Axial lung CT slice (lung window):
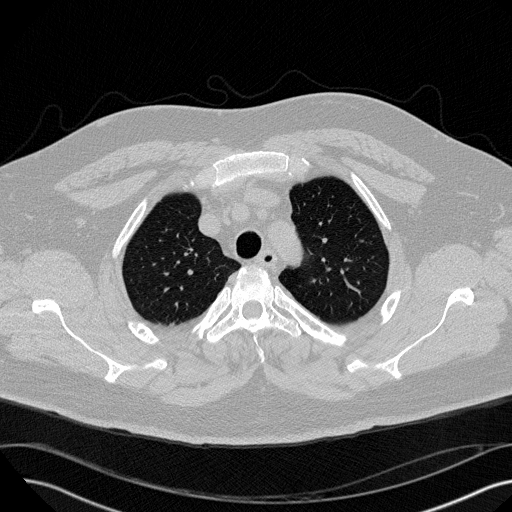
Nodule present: no